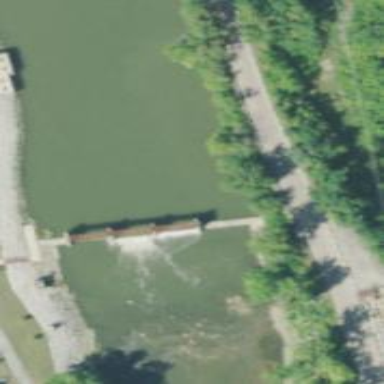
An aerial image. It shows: Dam across waterway.